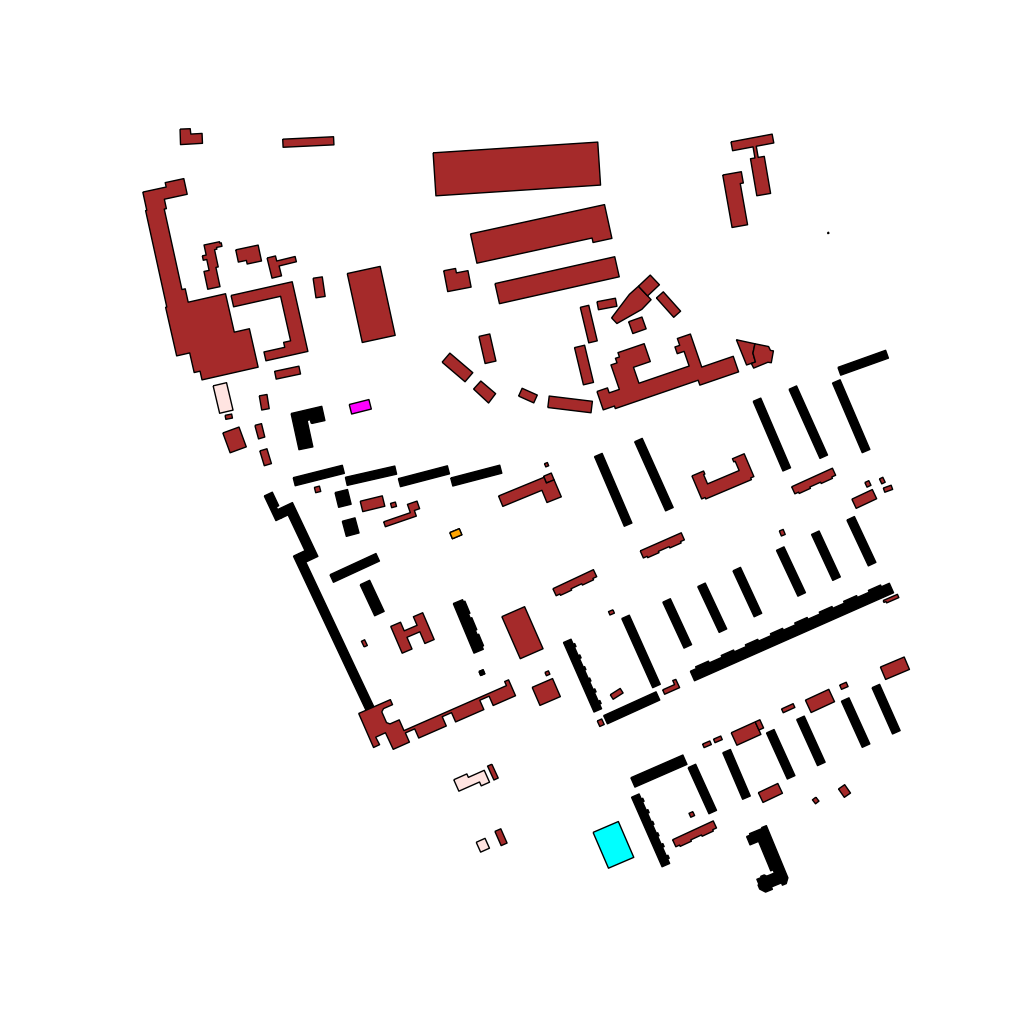
Tags: overhead vector_map, business, industrial, recreation, residential, special, historical, modern, soviet, high_rise, individual_rise, low_rise, density_1, Building, Facility, Gas, Mall, Police, School, 1.0 km²